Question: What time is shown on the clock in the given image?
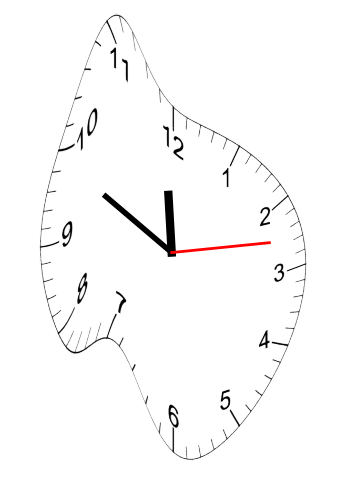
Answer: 11:49:13